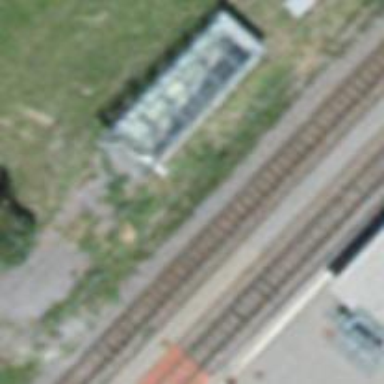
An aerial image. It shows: Railway stop with public transport stop position.